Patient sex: F
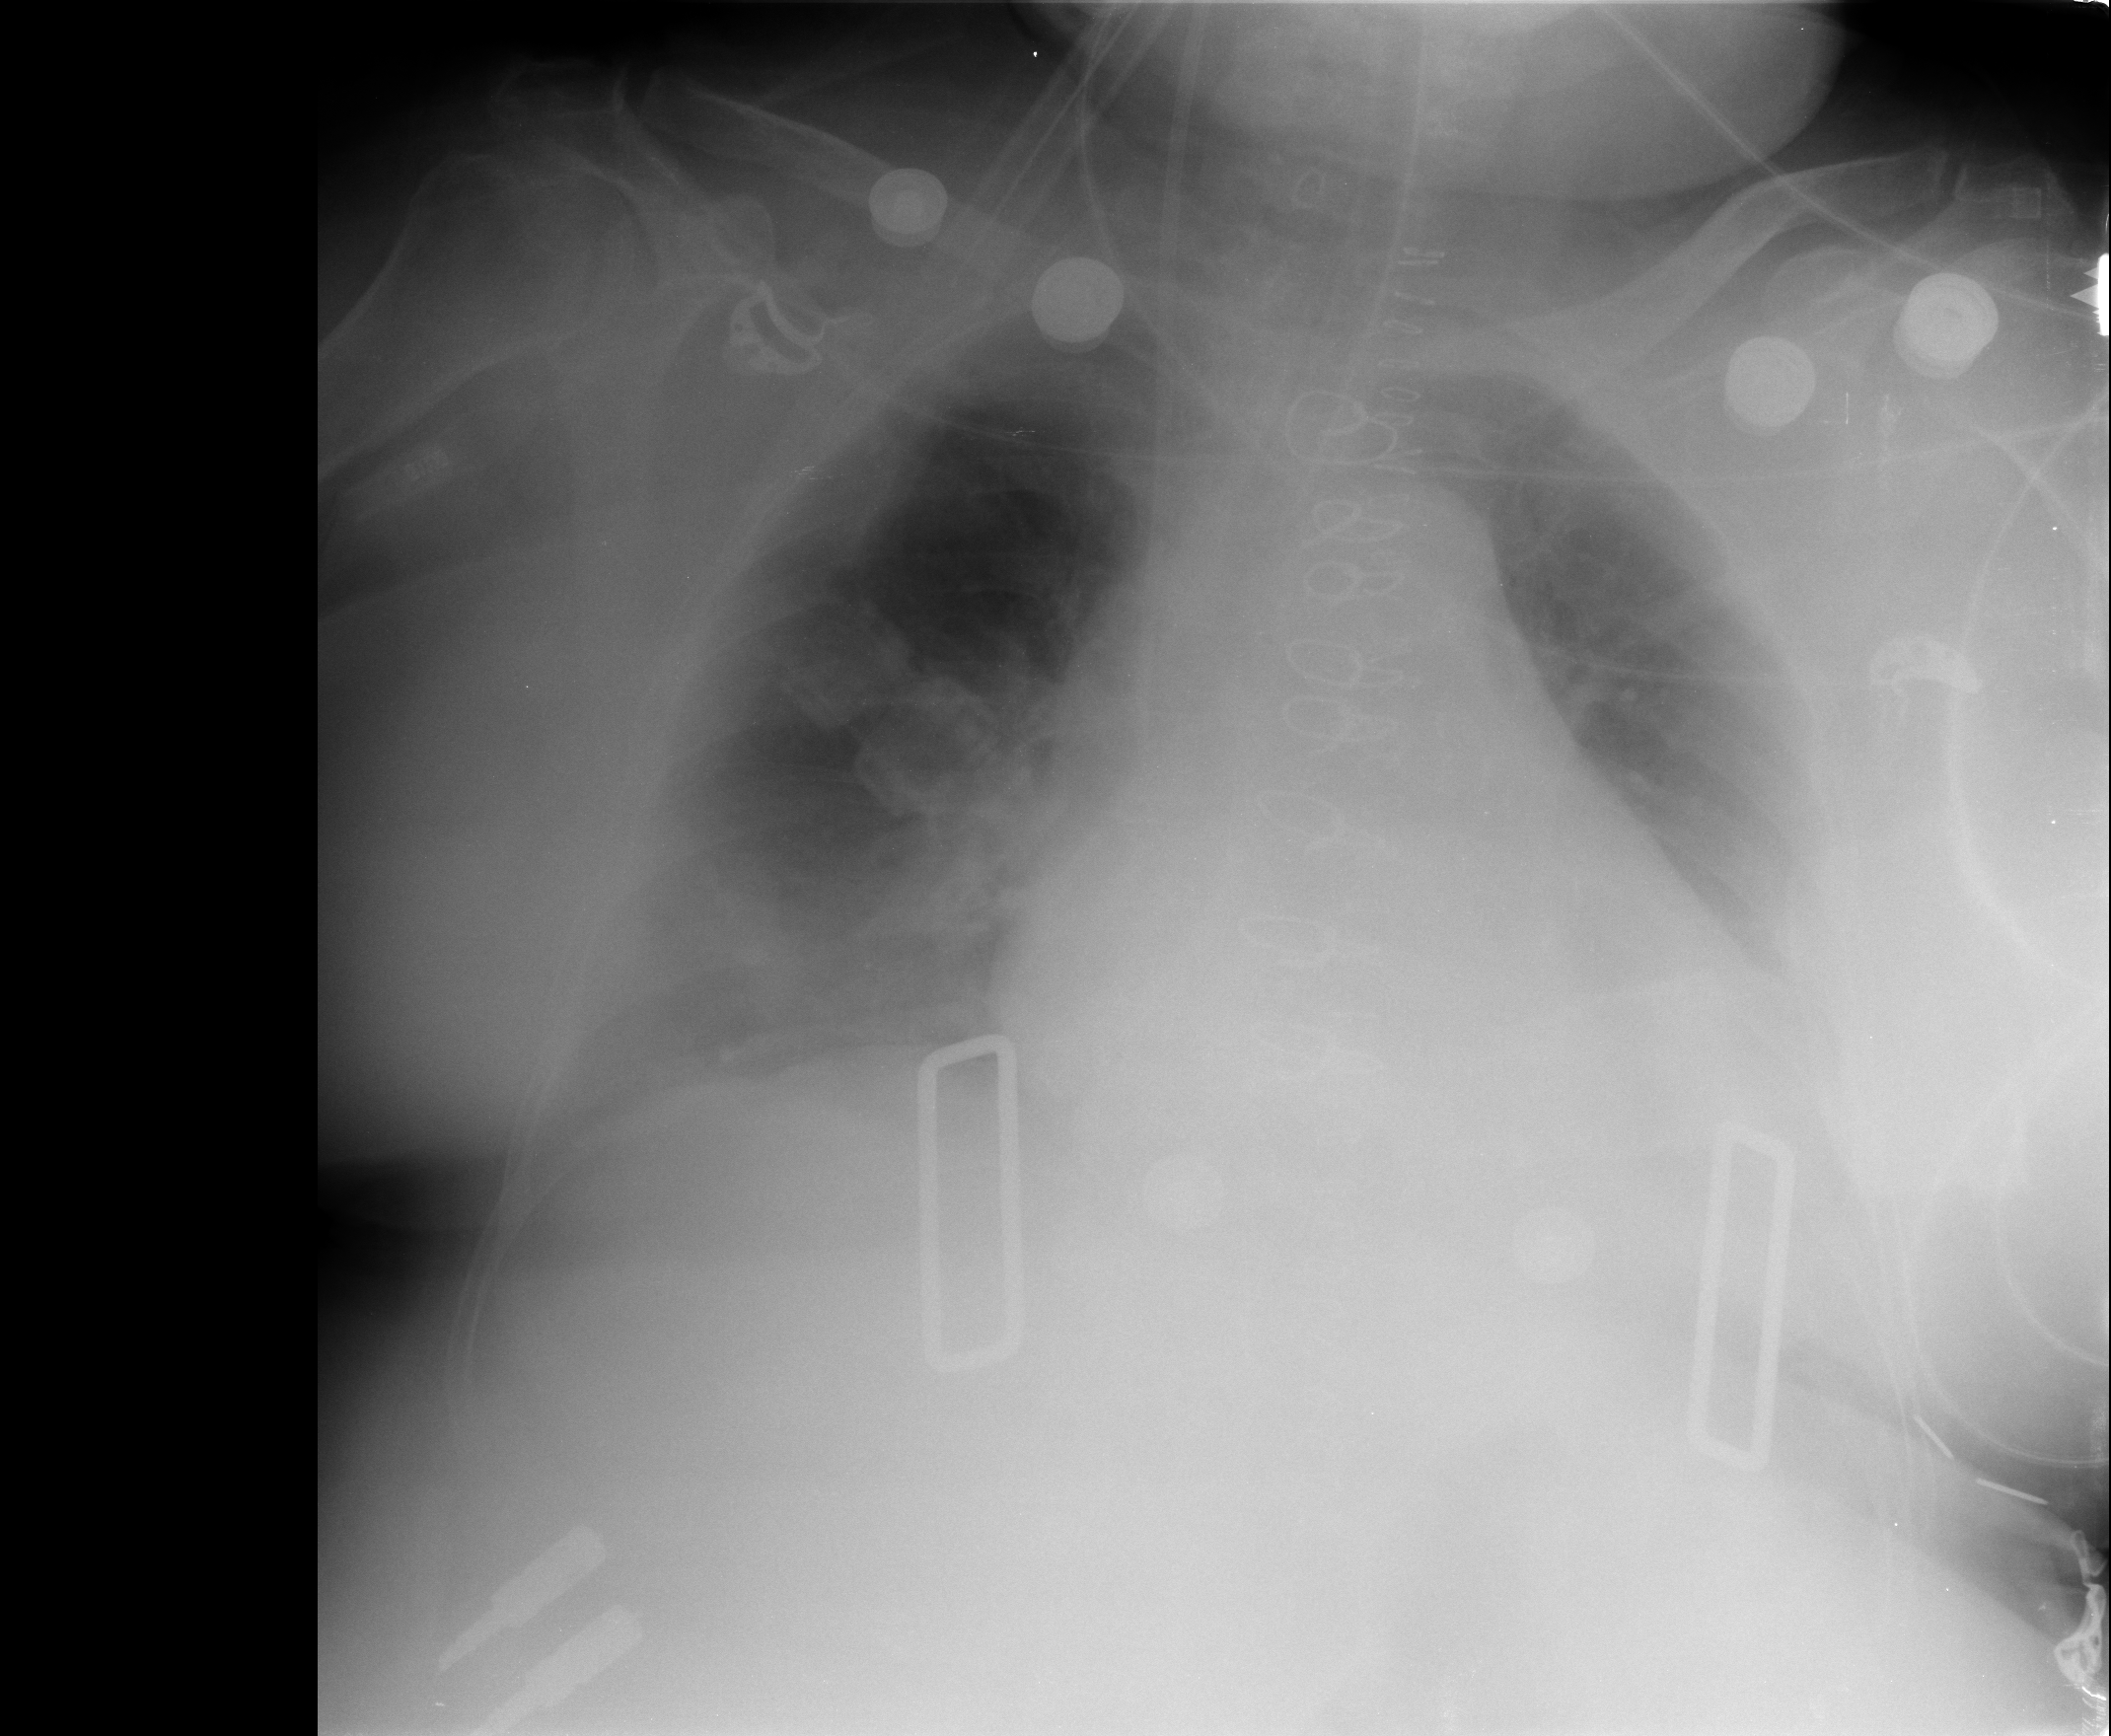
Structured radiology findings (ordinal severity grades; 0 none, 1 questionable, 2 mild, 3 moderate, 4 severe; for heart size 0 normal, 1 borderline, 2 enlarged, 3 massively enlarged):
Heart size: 2
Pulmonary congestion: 1
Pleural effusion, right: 2
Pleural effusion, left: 2
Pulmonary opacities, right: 0
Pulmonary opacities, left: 0
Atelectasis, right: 2
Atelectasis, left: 2